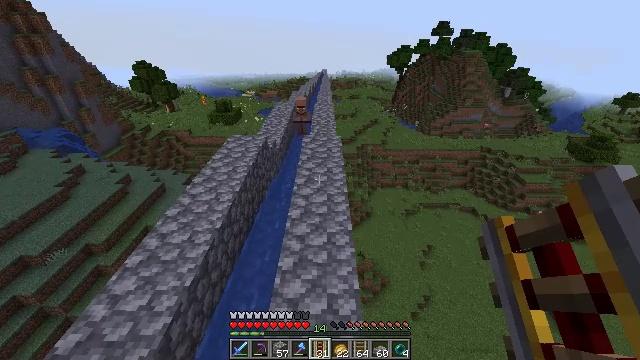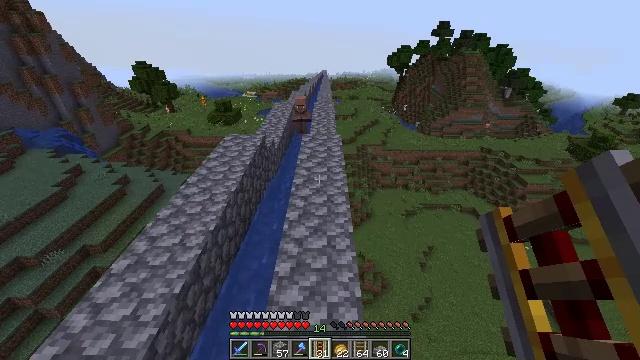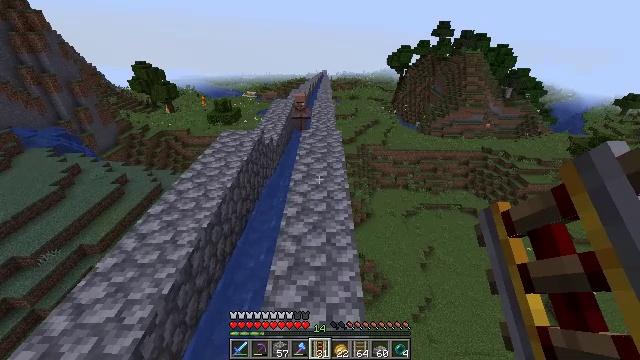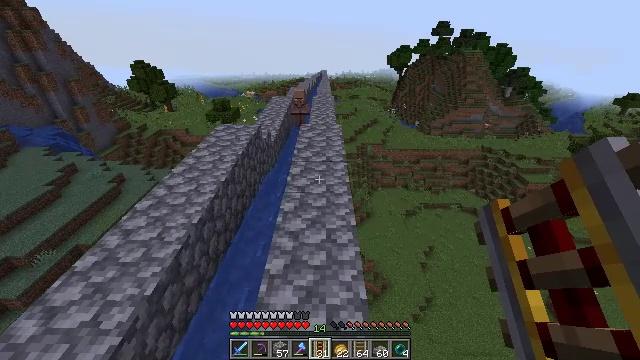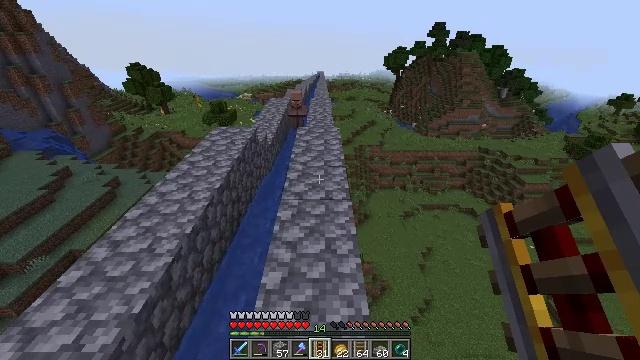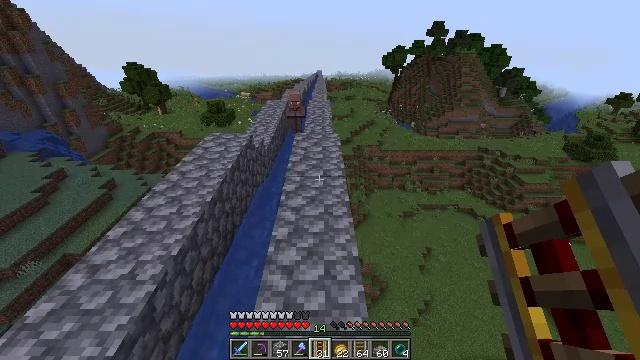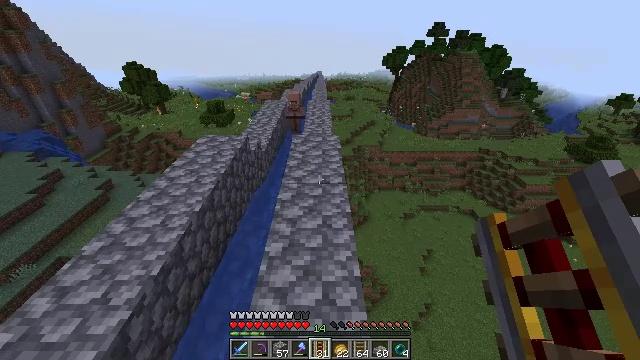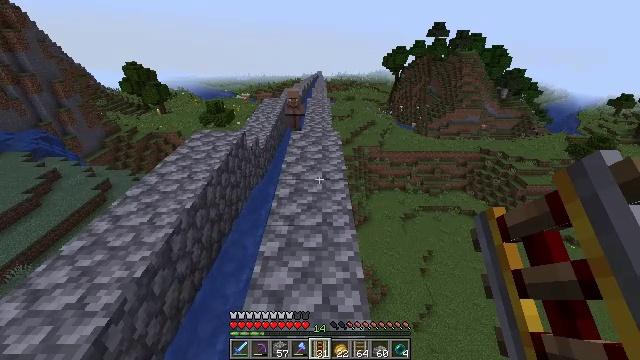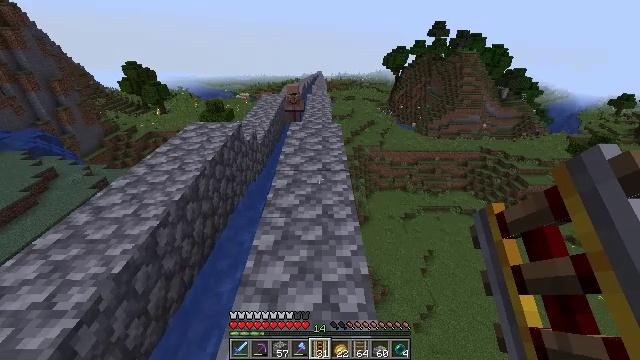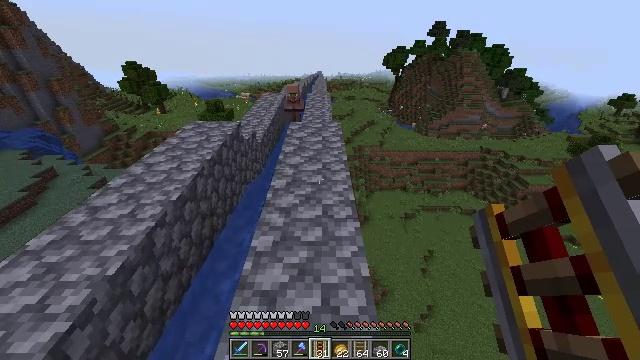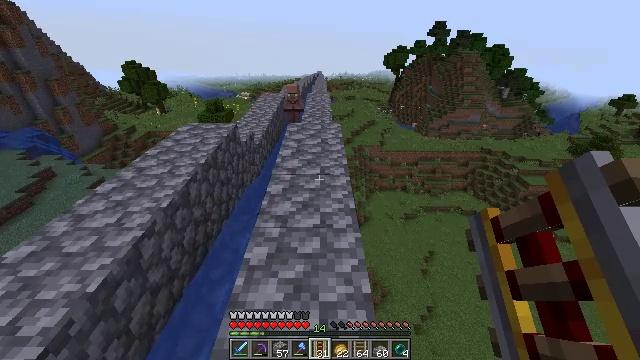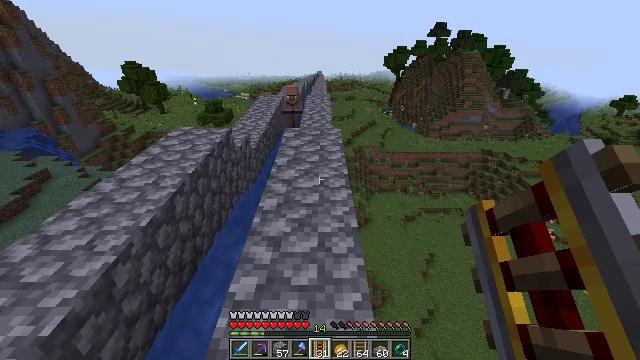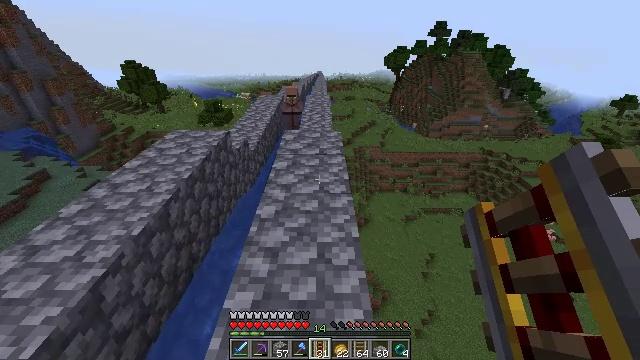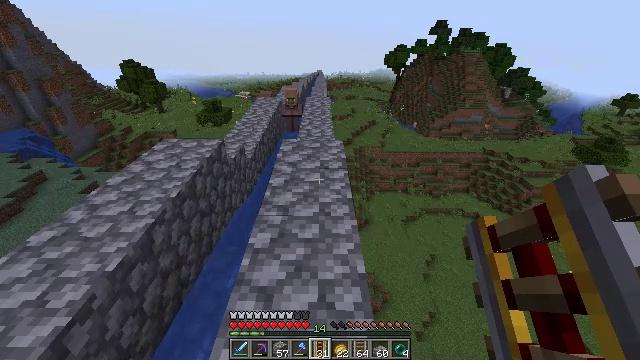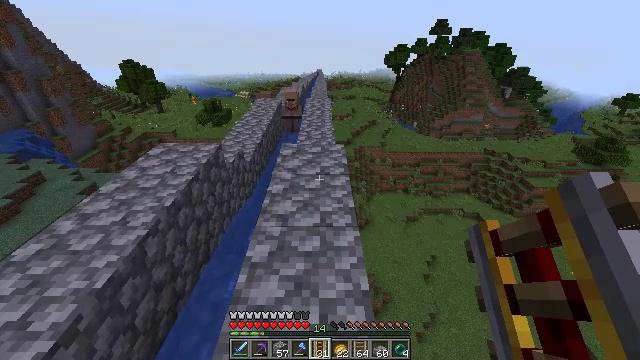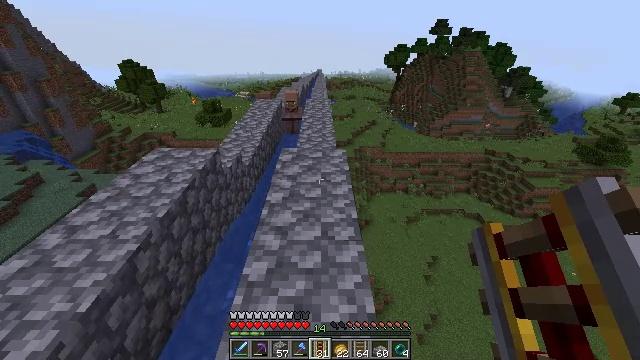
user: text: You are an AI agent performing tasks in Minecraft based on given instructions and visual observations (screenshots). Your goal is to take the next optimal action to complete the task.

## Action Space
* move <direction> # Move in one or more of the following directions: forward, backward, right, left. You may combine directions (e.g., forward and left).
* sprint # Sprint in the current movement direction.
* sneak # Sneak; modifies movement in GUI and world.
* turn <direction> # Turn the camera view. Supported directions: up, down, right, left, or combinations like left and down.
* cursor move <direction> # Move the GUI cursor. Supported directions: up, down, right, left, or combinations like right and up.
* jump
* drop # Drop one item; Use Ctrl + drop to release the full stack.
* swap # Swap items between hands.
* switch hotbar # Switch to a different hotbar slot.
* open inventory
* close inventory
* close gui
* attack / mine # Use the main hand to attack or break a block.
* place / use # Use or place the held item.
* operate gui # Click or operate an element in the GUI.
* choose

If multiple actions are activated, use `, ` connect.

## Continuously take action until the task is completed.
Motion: motion action
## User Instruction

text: Break the dirt block.
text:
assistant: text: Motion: move forward
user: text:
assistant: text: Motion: move forward
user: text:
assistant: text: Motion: move forward
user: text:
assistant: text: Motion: move forward
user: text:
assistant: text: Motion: move forward
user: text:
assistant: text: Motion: move forward
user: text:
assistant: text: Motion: move forward
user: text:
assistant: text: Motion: move forward
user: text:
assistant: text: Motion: move forward
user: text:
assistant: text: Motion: move forward
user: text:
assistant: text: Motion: move forward
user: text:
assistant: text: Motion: move forward
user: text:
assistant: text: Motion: move forward
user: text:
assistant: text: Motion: move forward
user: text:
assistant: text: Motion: move forward
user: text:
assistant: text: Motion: move forward
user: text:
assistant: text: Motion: move forward
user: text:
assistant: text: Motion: move forward
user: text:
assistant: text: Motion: move forward
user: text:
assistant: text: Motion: move forward
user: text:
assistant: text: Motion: move forward
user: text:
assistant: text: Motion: move forward
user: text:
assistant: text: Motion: move forward
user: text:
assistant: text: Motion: move forward
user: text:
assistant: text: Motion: move forward
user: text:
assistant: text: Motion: move forward
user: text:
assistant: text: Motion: move forward
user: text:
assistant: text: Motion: move forward
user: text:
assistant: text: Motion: move forward
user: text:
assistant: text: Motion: move forward